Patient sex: M
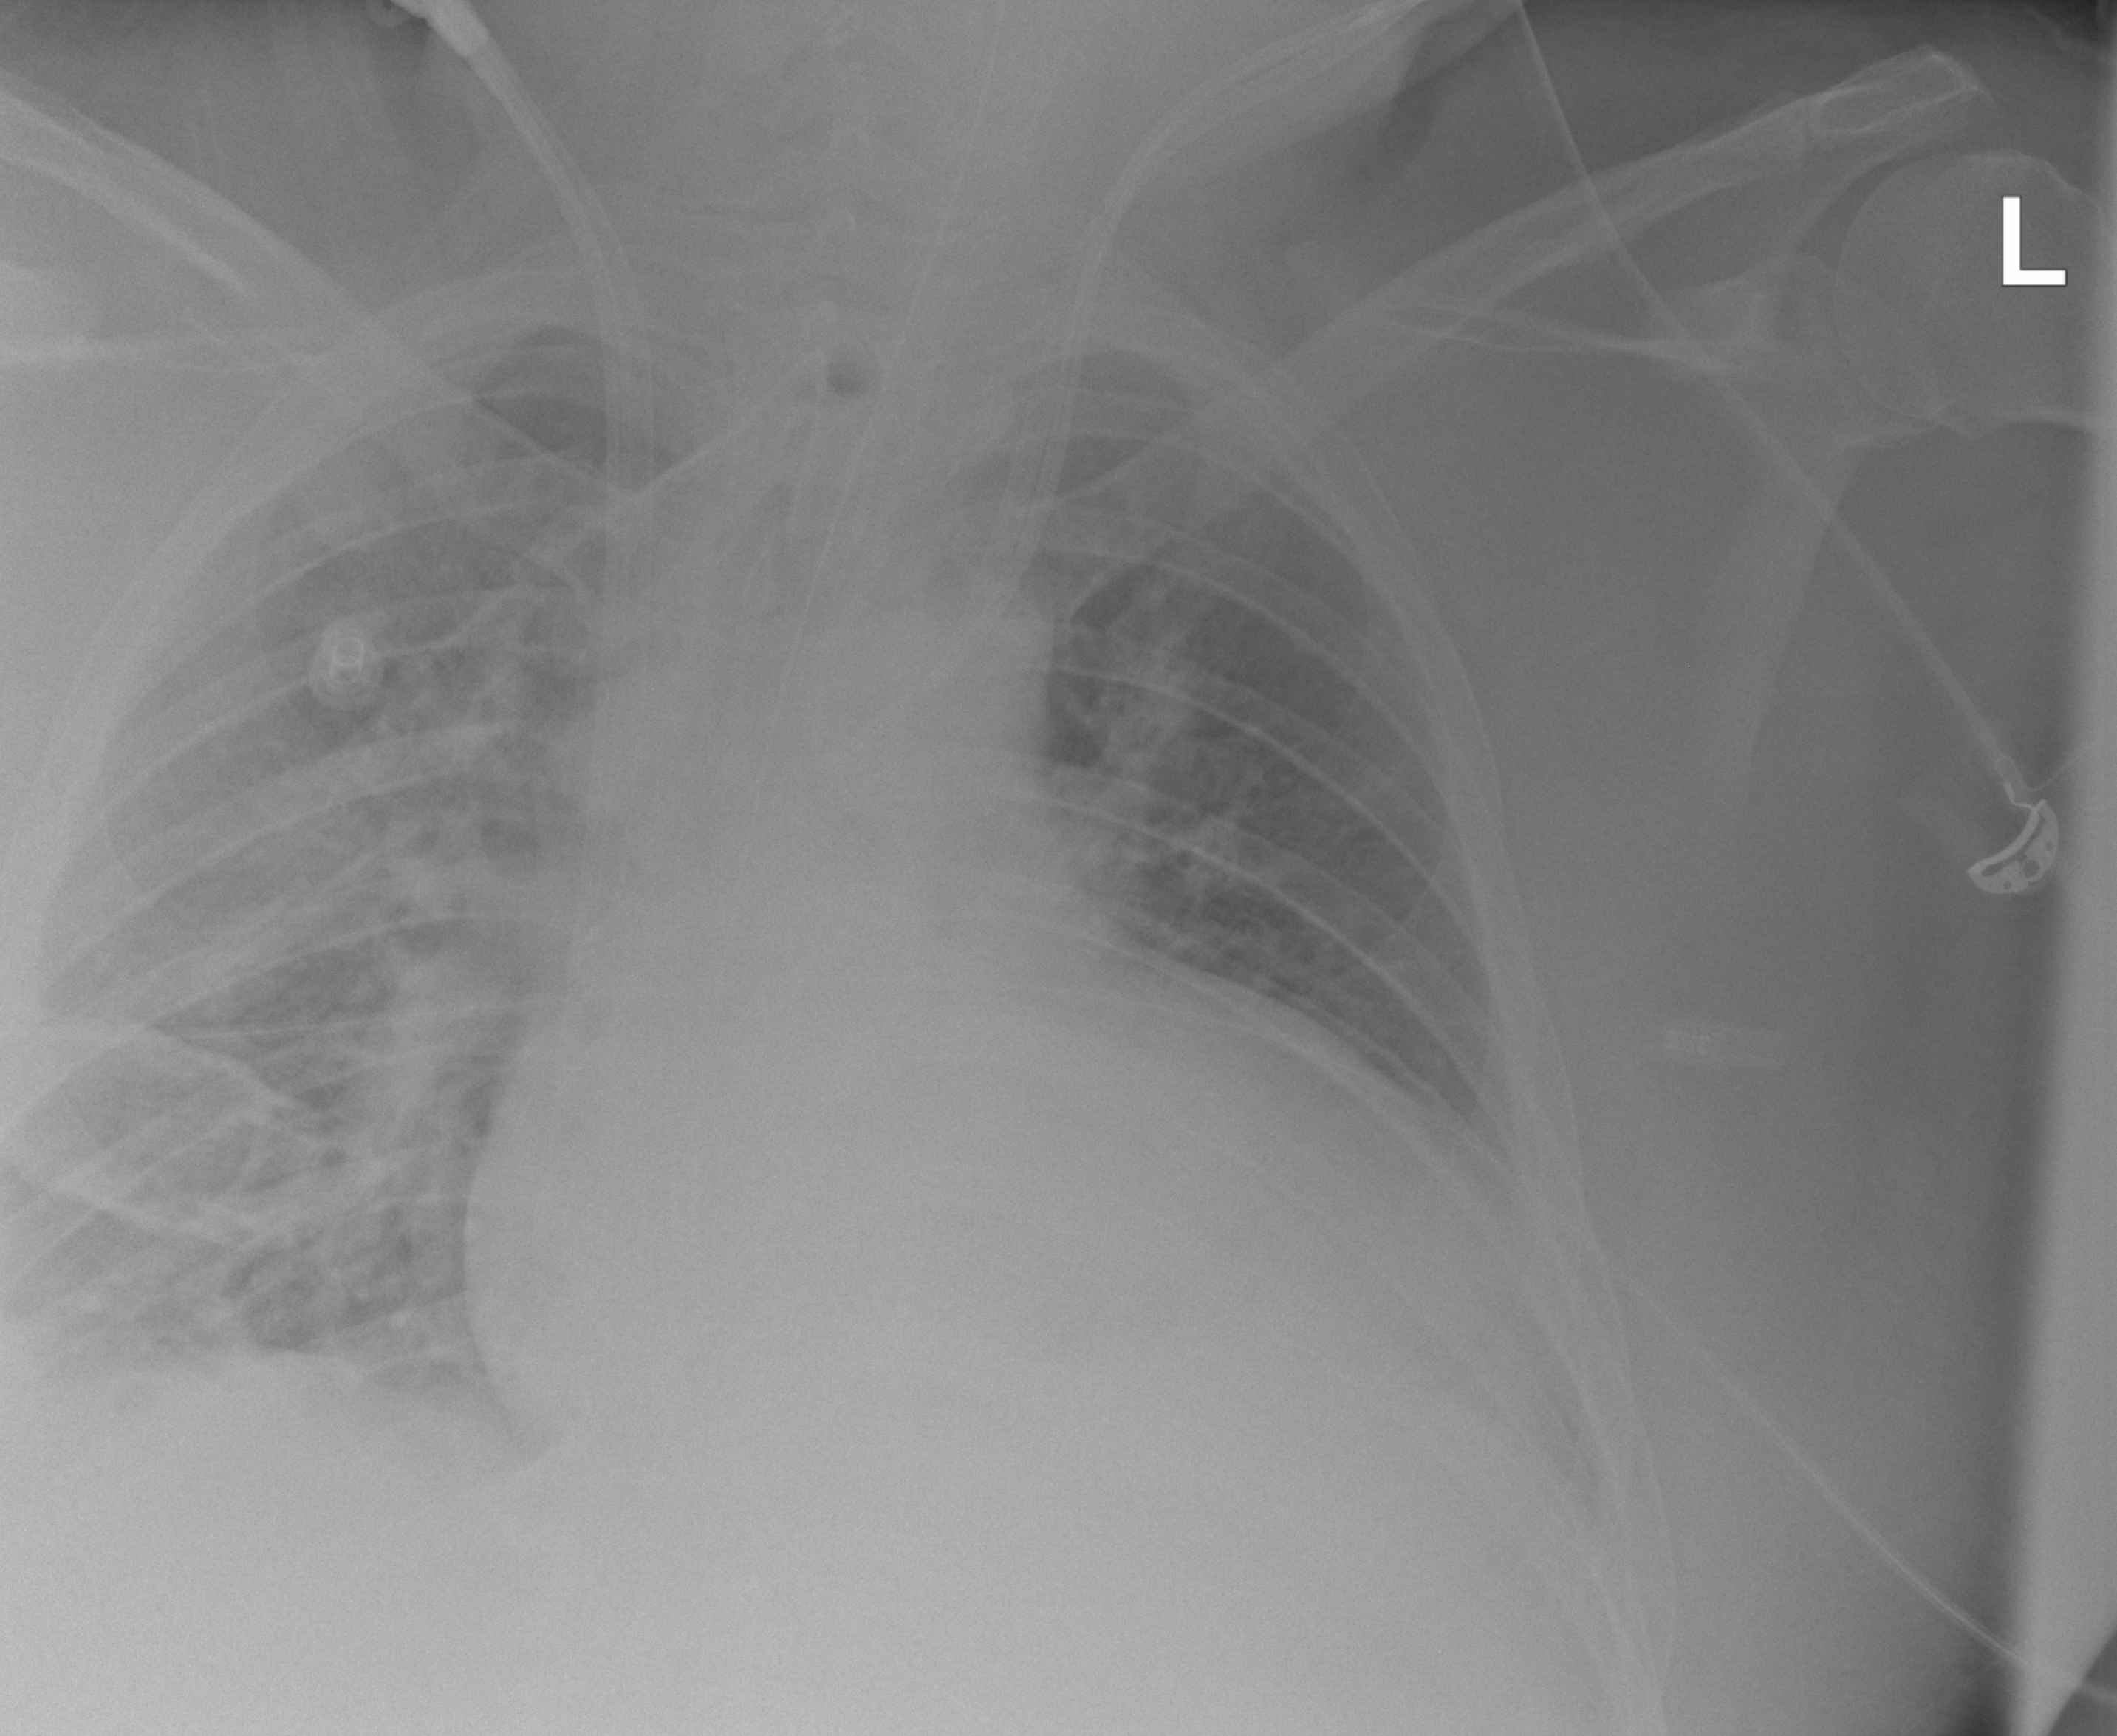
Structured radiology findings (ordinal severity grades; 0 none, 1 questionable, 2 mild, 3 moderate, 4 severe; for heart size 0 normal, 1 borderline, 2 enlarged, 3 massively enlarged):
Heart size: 2
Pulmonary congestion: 2
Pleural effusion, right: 2
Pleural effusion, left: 2
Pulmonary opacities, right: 2
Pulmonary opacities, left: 0
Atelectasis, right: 2
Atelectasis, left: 2